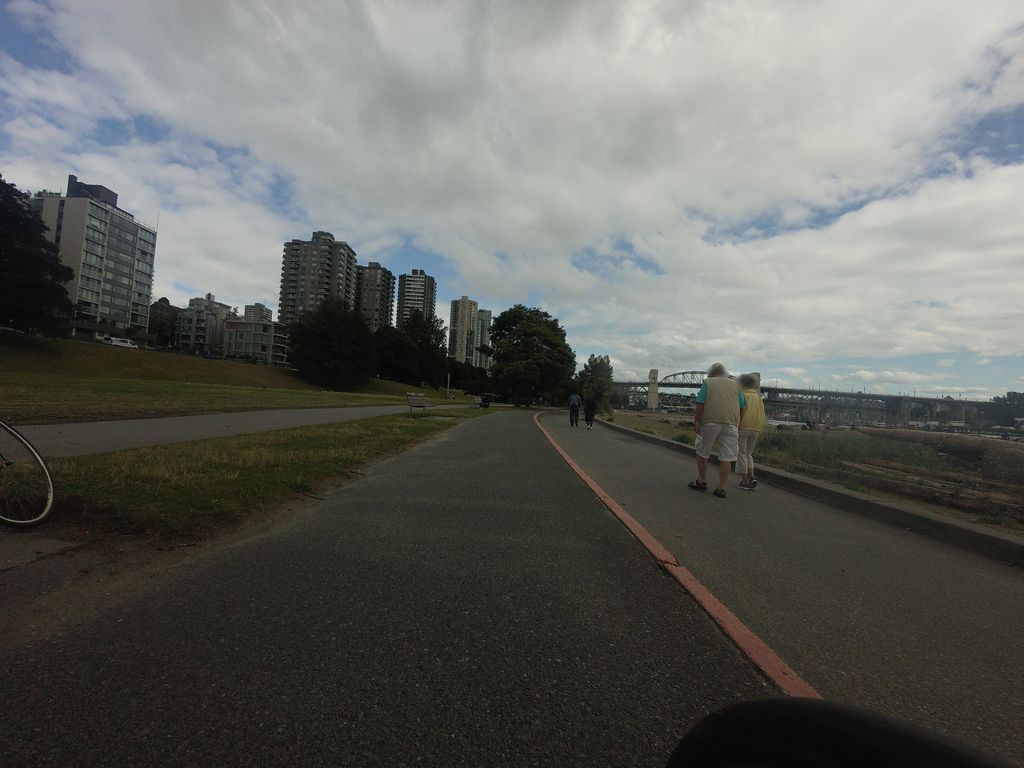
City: vancouver